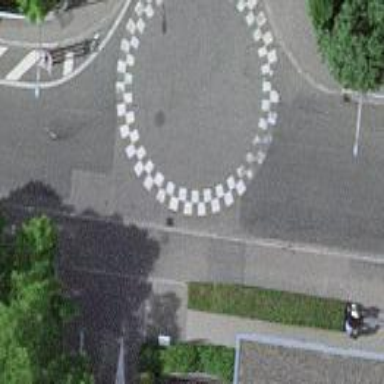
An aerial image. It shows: Traffic calming table.